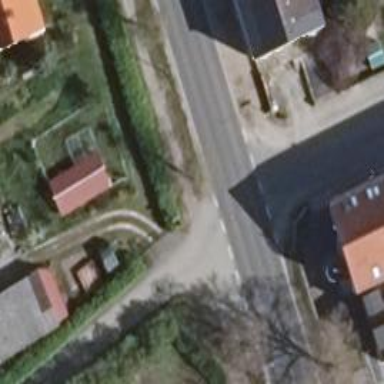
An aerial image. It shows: Road with "give way" sign.